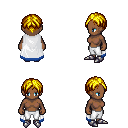
a pixel art fantasy rpg character, female body template, human, dark skin, white trimmed cape, white pants, blonde parted hairstyle, metal boots, four views (front, back, left, right), 2x2 character sprite sheet, small pixel art, hard edges, no anti-aliasing